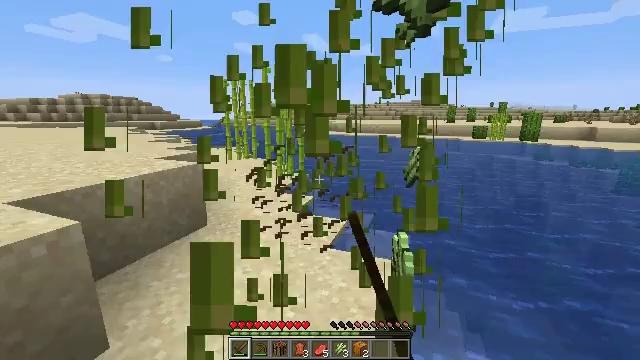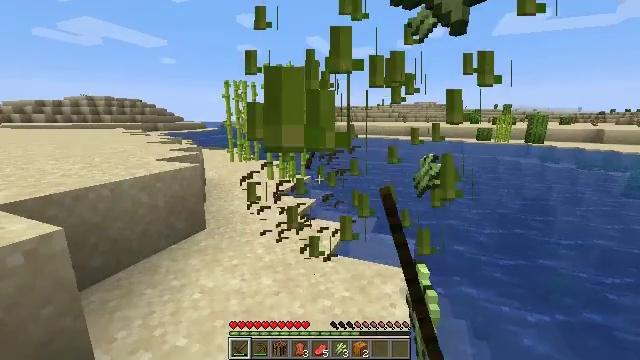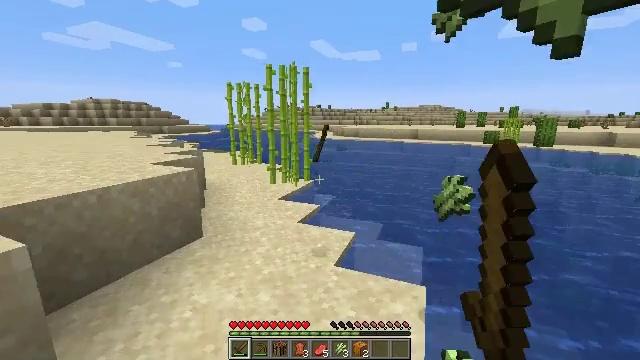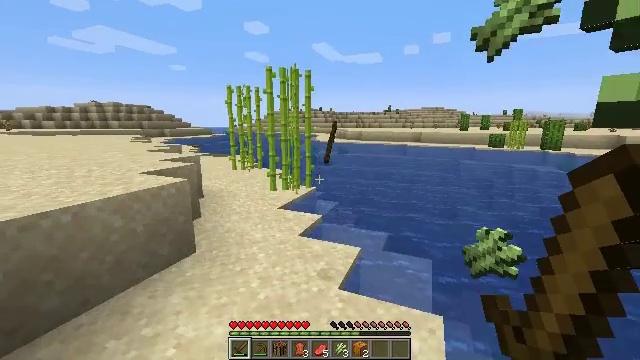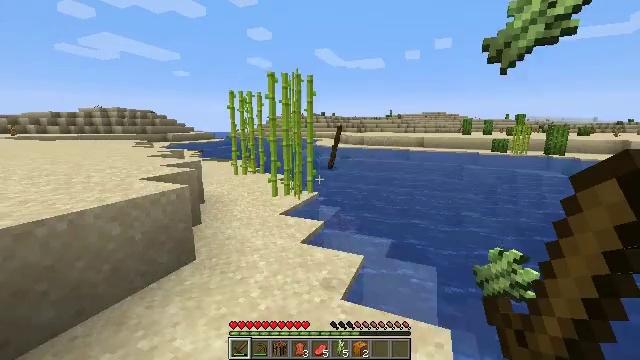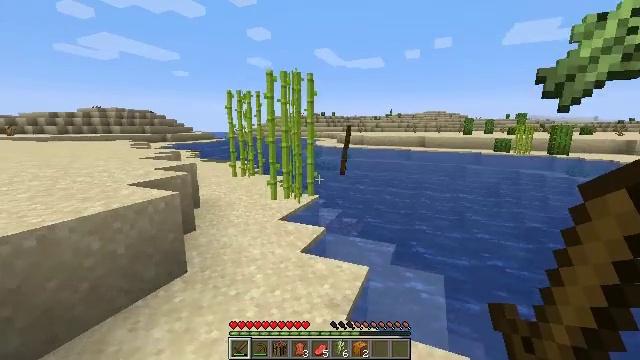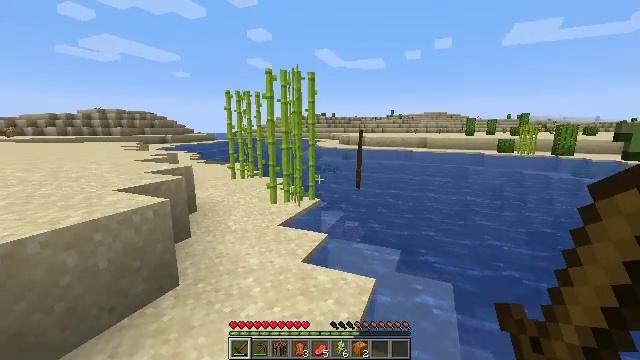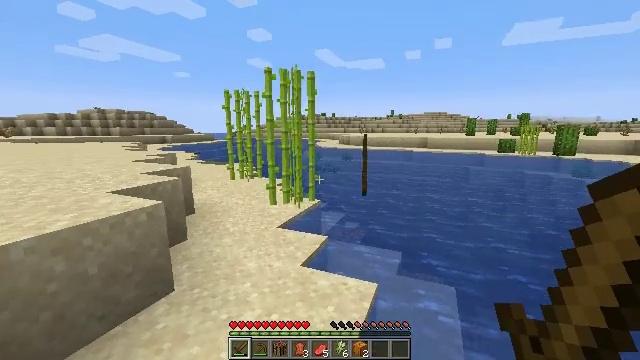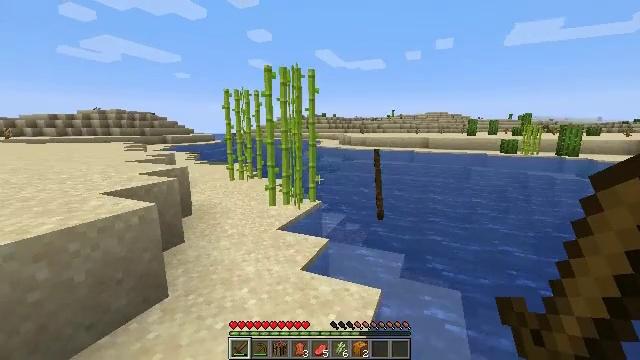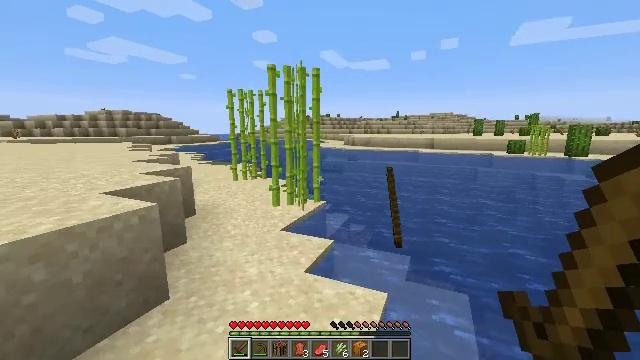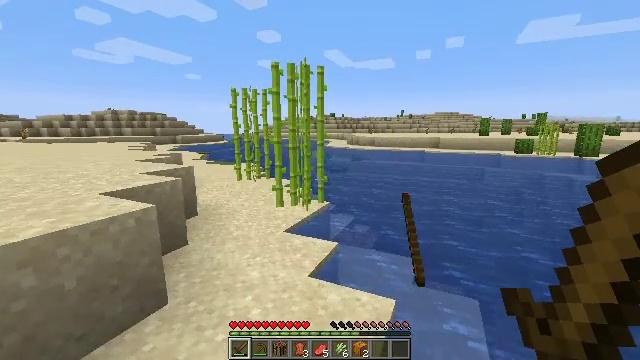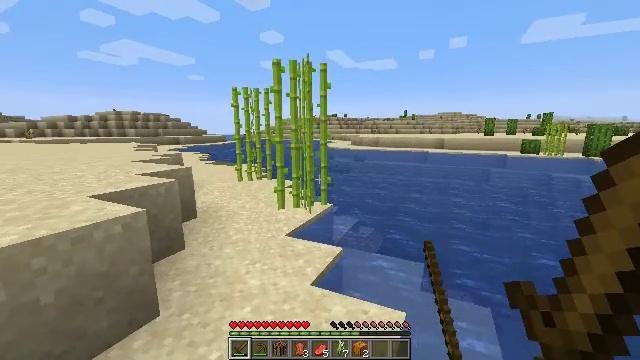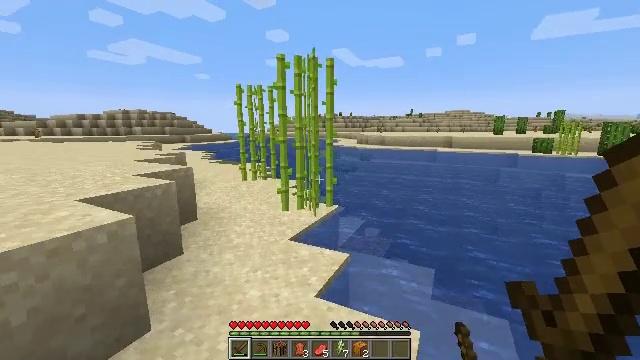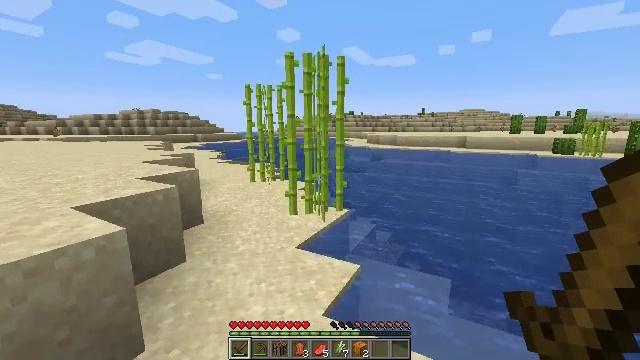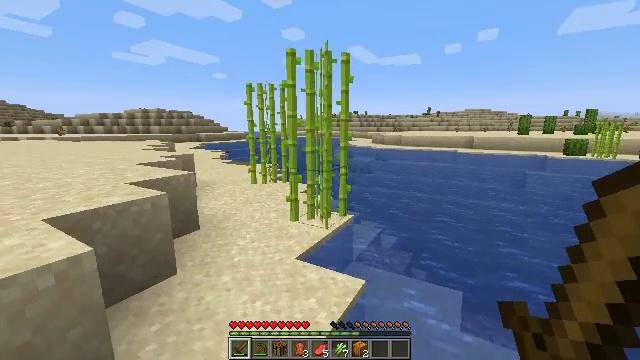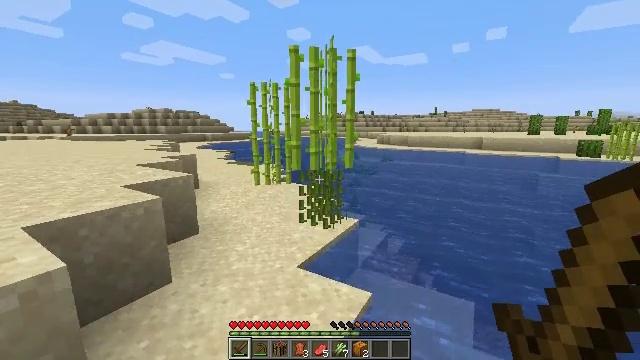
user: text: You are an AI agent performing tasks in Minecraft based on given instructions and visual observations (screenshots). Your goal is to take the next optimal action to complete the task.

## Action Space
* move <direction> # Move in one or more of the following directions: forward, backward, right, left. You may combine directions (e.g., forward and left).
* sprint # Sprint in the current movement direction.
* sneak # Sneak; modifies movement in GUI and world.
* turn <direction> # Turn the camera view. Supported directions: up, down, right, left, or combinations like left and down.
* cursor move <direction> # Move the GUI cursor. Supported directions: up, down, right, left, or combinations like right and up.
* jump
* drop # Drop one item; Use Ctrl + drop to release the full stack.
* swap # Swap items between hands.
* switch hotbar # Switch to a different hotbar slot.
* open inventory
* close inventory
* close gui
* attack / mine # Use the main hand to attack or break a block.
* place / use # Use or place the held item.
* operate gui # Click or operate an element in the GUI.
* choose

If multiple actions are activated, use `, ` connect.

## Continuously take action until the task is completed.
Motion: motion action
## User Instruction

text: Gather sugar cane for crafting.
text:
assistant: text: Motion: move forward, attack / mine
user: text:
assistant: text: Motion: move forward, attack / mine
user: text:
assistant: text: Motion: move forward, attack / mine
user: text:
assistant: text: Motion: move forward, turn up, attack / mine
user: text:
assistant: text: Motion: move forward, attack / mine
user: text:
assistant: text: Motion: move forward, attack / mine
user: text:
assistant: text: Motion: attack / mine
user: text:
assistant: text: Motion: attack / mine
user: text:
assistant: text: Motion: move forward, attack / mine
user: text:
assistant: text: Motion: move forward, attack / mine
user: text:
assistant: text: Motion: move forward, attack / mine
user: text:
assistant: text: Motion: move forward, turn left, attack / mine
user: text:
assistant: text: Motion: move forward, turn left, attack / mine
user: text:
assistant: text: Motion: move forward, attack / mine
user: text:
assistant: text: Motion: move forward, turn left, attack / mine
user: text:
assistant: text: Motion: move forward, attack / mine
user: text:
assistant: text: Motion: move forward, attack / mine
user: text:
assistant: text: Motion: move forward, attack / mine
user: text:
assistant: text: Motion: move forward, attack / mine
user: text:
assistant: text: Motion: move forward, attack / mine
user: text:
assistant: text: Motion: move forward, attack / mine
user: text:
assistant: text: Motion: move forward, attack / mine
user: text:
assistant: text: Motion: move forward, attack / mine
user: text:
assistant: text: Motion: move forward, attack / mine
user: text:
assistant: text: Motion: move forward, attack / mine
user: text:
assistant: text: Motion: move forward, attack / mine
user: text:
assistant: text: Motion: move forward, turn up, attack / mine
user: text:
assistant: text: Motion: move forward, turn left and up, attack / mine
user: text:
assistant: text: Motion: move forward, turn left and up, attack / mine
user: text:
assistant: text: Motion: move forward, attack / mine